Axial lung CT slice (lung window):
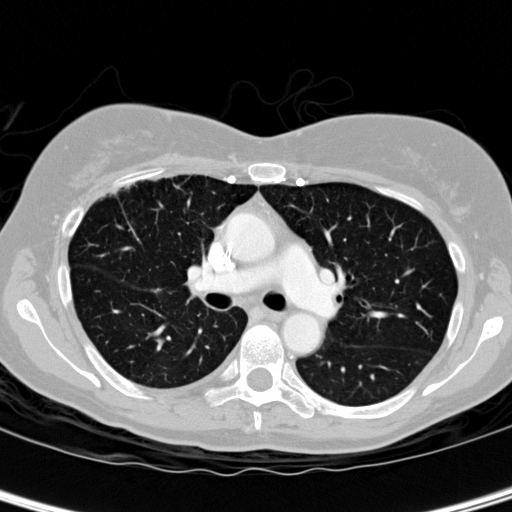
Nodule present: no